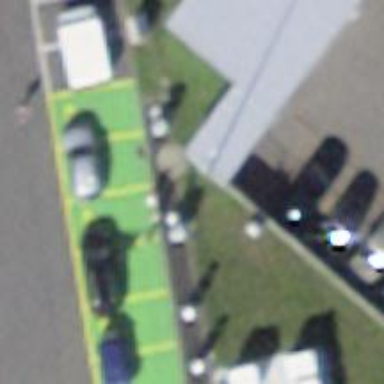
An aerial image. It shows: Charging station.